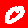
Digit: 0